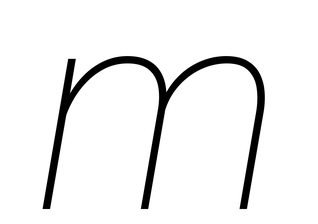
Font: Roboto-Italic_Thin_Italic